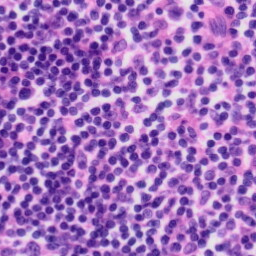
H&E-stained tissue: Tonsil